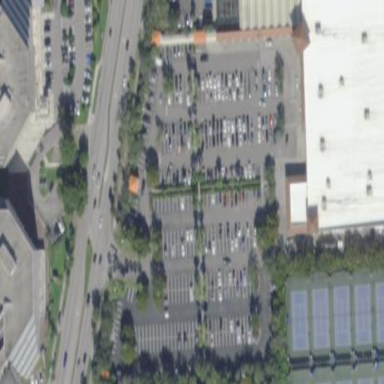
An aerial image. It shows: Retail area.